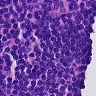
Metastatic tissue present: no